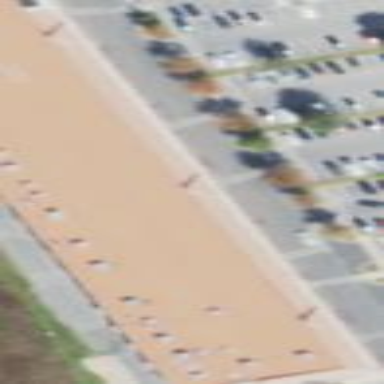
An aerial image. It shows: View of roof of building.